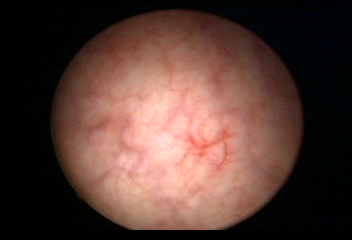
Modality: WLC
Class: Normal mucosa
Bladder cancer association: No